Question: I have a PHP page displaying the results of a MySQL query. It adds checkboxes to each row. The selected rows are then inserted into another table on submit.
My application is a Transport planning platform. I am looking for a way to display the total weight of the selected rows in real time, a box at the top of the page dispalying the current sum of the selected rows.
Can anybody guide me on how to add this functionality to my existing page.
My code currently is shown below:
'''
<?php
mysql_connect("localhost", "username", "password")or die("cannot connect");
mysql_select_db("databasename")or die("cannot select DB");
$sql="SELECT 'crtd dept','customer','case no','gross mass' from despgoods_alldetails where transporttypename= 'localpmb'";
$result=mysql_query($sql);
$count=mysql_num_rows($result);
?>
<table border=1>
<tr>
<td>
<form name="form1" method="post">
<table>
<tr>
<td>#</td>
<td>Dispatch Area</td>
<td>Customer</td>
<td>Case Number</td>
<td>Weight</td>
</tr>
<?php
while($rows=mysql_fetch_array($result)){
?>
<tr>
<td><input type="checkbox" name=check[] value="<?php echo $rows['case no']; ?>"></td>
<td><?php echo $rows['crtd dept']; ?></td>
<td><?php echo $rows['customer']; ?></td>
<td><?php echo $rows['case no']; ?></td>
<td><?php echo $rows['gross mass']; ?></td>
</tr>
<?php
}
?>
<tr>
<td colspan=3><input name="Next" type="submit" id="Next" value="Next"></td>
</tr>
<?php
$check=$_POST['check'];
if($_REQUEST['Next']=='Next'){
{
$sql="INSERT INTO loaddetails (dispatcharea,Customer, casenumber, weight,LOCStatus)
SELECT 'crtd dept',Customer,'case no','gross mass','in Load Creation'
FROM despgoods_alldetails WHERE 'Case No' = '$val'";
foreach($check as $key=>$value)
{
$sql="INSERT INTO loaddetails (dispatcharea,Customer, casenumber, weight,LOCStatus)
SELECT 'crtd dept',Customer,'case no','gross mass','in Load Creation'
FROM despgoods_alldetails WHERE 'Case No' = '$value'";
$final=mysql_query($sql);
if($final)
{
echo "<meta http-equiv="refresh" content="0;URL=planlocalpmbstep2.php">";
} }
}
}
// Check if delete button active, start this
// if successful redirect to php.php
mysql_close();
?>
</table>
</form>
</td>
</tr>
</table>
'''
The output of the above code is shown below:

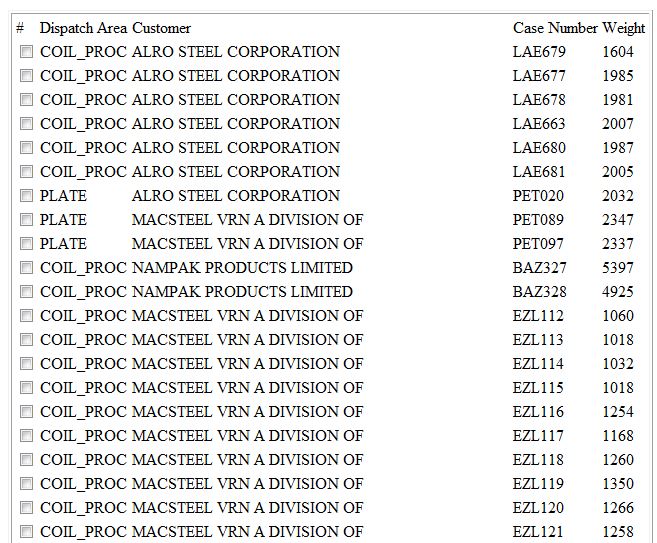
Answer: As the others have said, you'll have to do this in Javascript, since it'll be on the client side. I'll assume that you're not using a library such as jQuery or Prototype on this page, and if this is all you're doing, it'd be massive overkill to use one of them.
First, add a HTML element which will contain your total:
'''
<div>Total: <span id="total">0</span></div>
'''
The bit of information you really need to know however, is the weight which corresponds to each checkbox. The simplest method would be to store it on the checkbox element itself. Add an attribute called 'data-weight'. eg:
'''
<input type="checkbox" name="check[]" value="12" data-weight="1234" />
'''
Then, add some javascript:
'''
<script>
(function () {
var totalEl = document.getElementById('total'),
total = 0,
checkboxes = document.form1['check[]'],
handleClick = function () {
total += parseInt(this['data-weight'], 10) * (this.checked ? 1 : -1);
totalEl.innerHTML = total;
},
i, l
;
for (i = 0, l = checkboxes.length; i < l; ++i) {
checkboxes[i].onclick = handleClick;
}
}());
</script>
'''
Aaaannd here's a working demo for you! <URL>